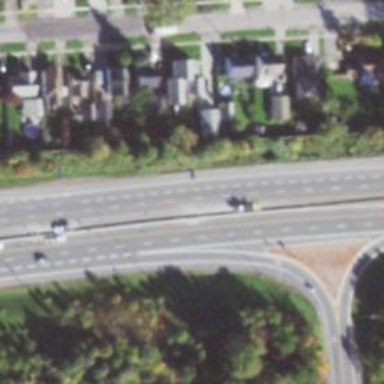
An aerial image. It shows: Motorway junction.